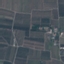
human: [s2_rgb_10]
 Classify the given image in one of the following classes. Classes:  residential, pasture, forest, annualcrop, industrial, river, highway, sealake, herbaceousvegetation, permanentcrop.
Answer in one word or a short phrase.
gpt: PermanentCrop